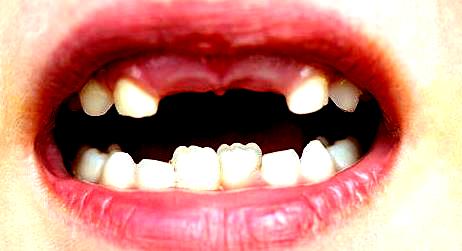
Condition: hypodontia